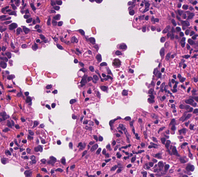
Tumor epithelial tissue: yes
Tumor-associated stroma tissue: yes
Normal tissue: no